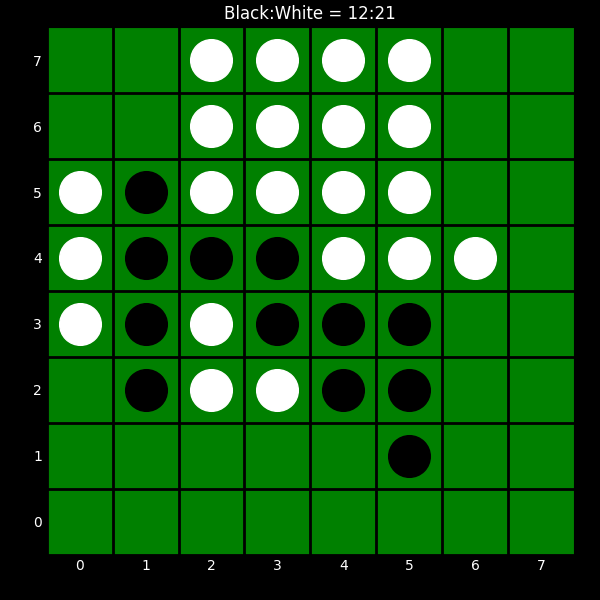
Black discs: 12
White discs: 21